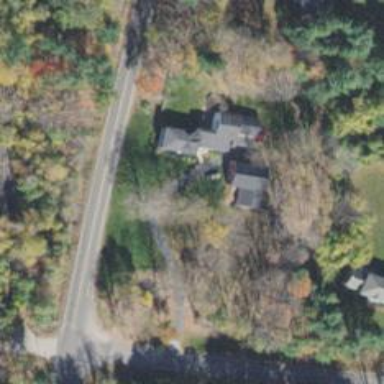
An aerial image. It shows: Driveway leading to service road.